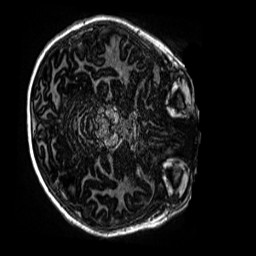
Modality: MP2RAGE
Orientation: axial
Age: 13
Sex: male
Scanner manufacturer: siemens
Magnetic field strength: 3 T
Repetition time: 4 s
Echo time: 0.00299 s